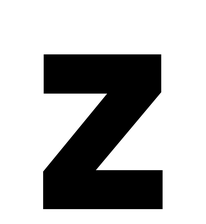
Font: Poppins-Bold